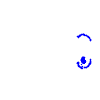
Particle: electron